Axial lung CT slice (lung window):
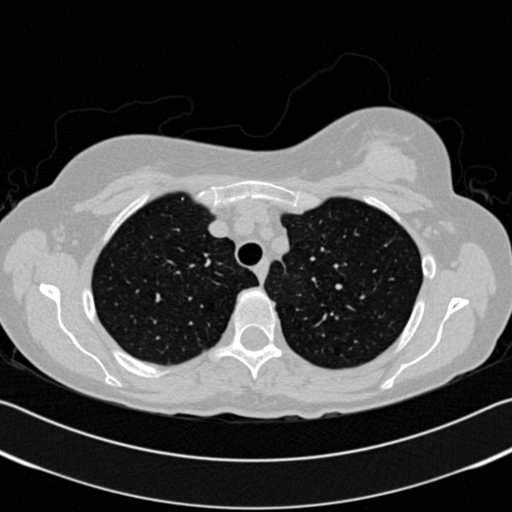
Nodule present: no